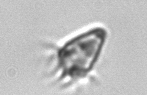
Label: Paratontonia_gracillima